Field crop: maize
Growth stage: 2
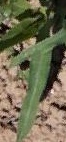
Species: maize